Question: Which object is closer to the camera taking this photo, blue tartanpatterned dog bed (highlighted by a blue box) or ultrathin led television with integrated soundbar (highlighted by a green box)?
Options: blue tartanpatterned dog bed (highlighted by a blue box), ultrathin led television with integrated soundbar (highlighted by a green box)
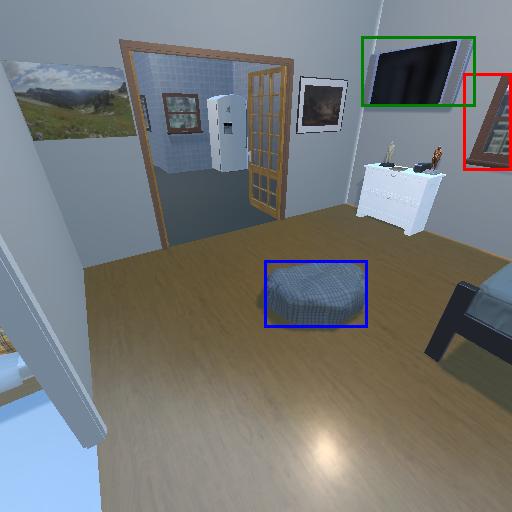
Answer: blue tartanpatterned dog bed (highlighted by a blue box)